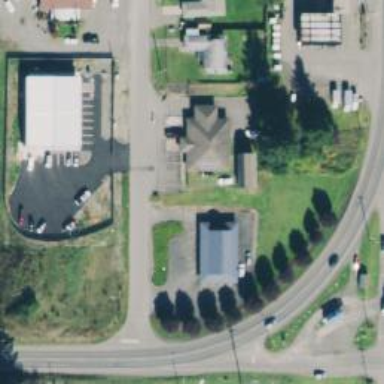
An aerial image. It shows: Veterinary facility.